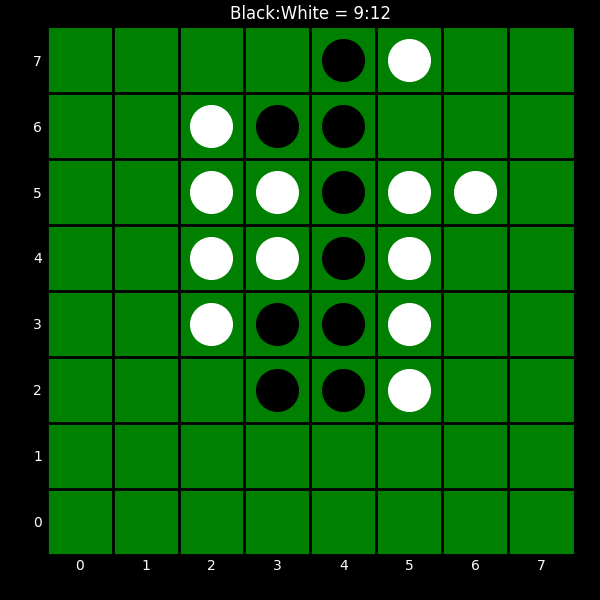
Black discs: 9
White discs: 12